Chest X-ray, PA view. Patient: 44 years old, sex M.
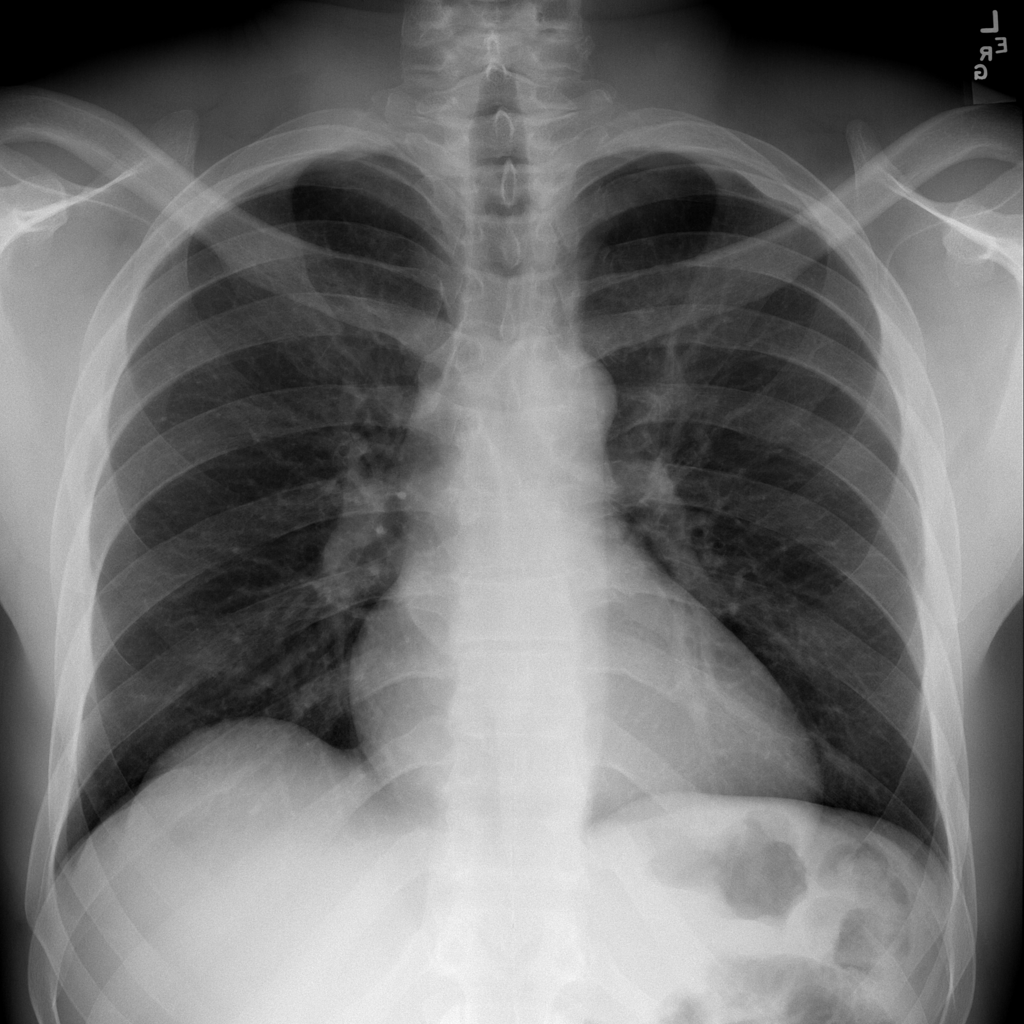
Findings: Cardiomegaly